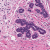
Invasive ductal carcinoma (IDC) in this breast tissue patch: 0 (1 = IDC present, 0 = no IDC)